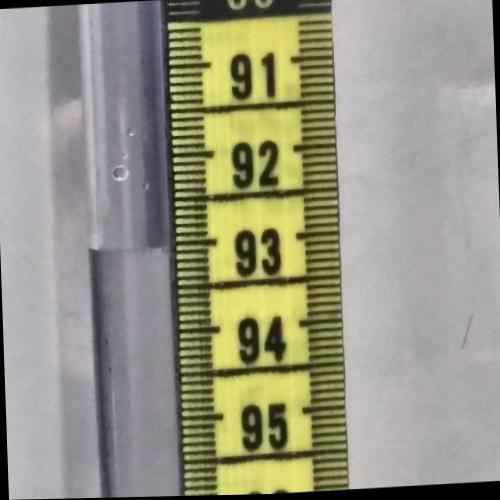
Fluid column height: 93.0 cm